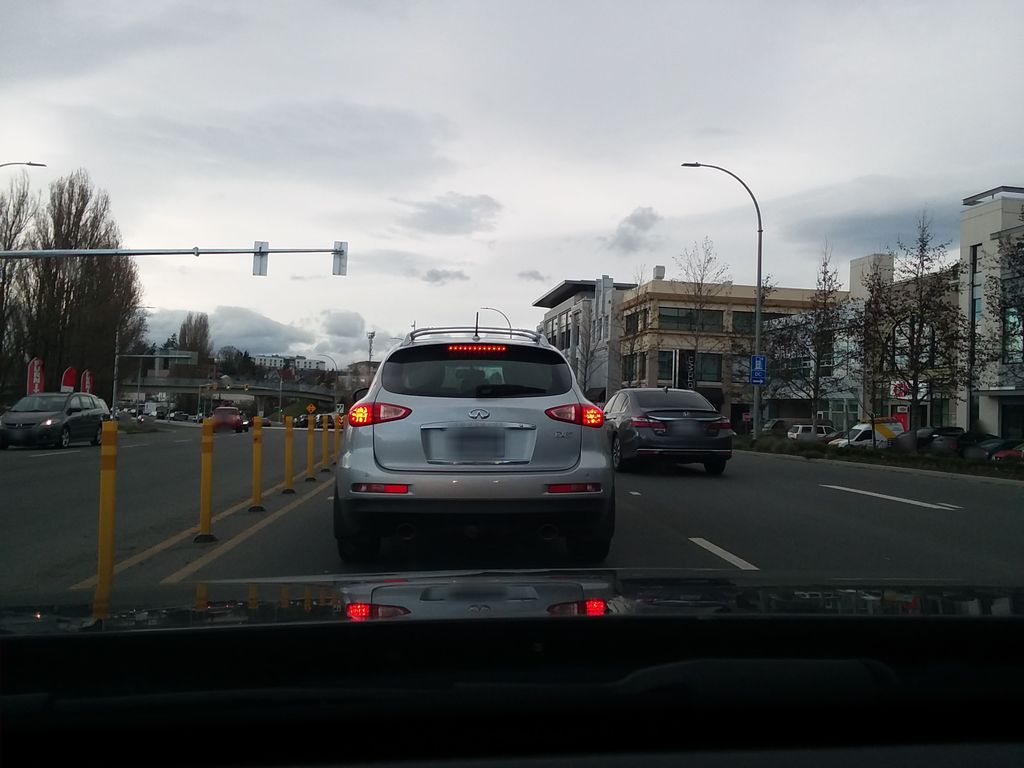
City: victoria